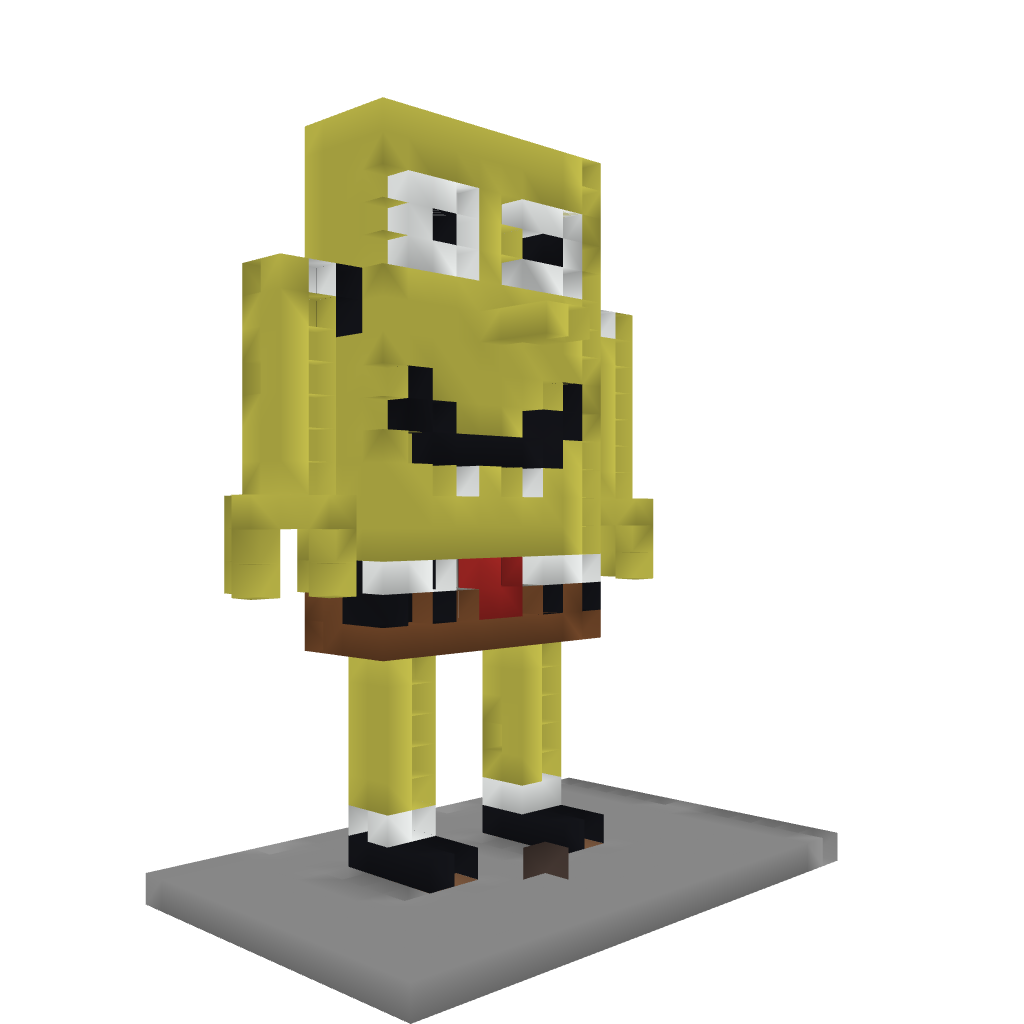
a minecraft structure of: SpongeBob SquarePants